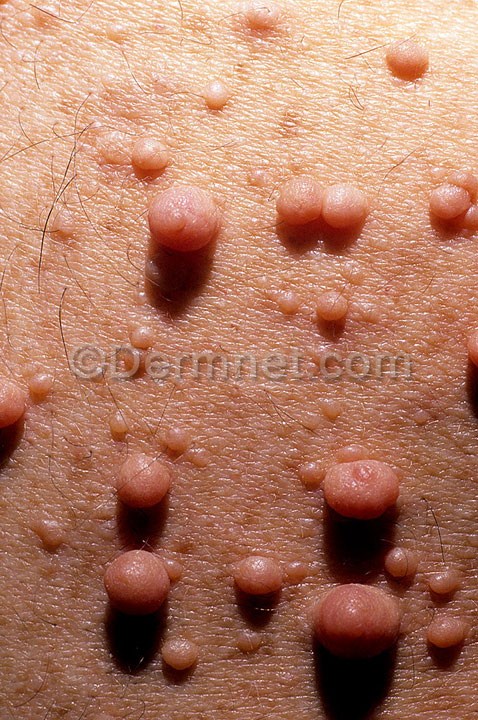
Disease: Systemic Disease